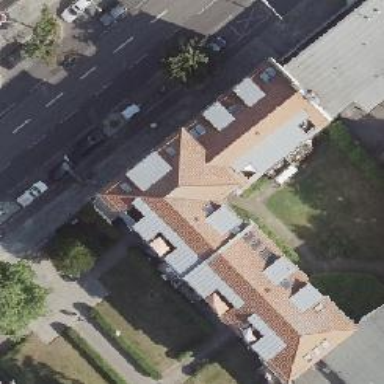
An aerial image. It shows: Hipped roof on apartment building.